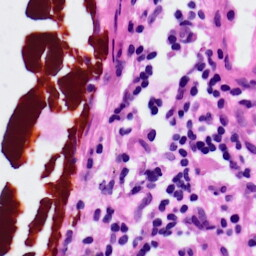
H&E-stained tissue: Lung